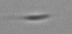
Label: Cylindrotheca_morphotype1